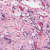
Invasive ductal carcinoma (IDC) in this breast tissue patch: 1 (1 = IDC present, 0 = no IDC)